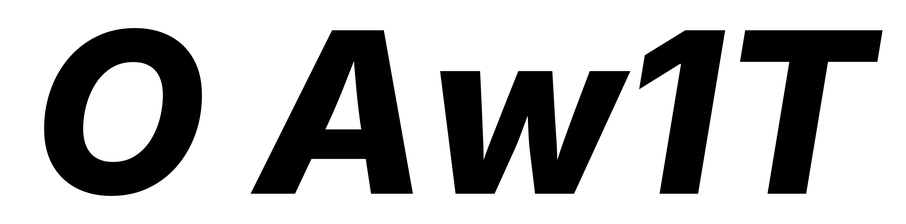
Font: Inter-Italic_ExtraBold_Italic